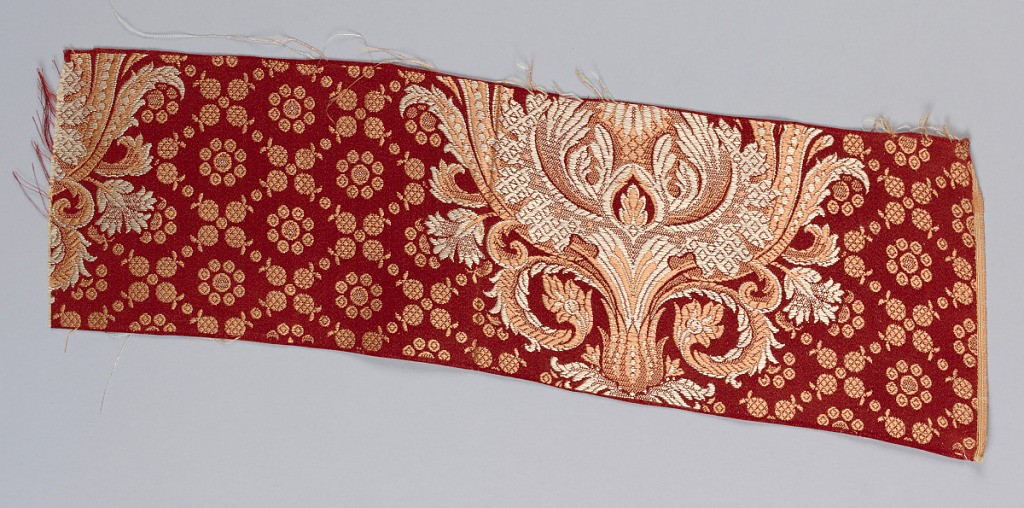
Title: Samples
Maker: Orinoka Mills, Philadelphia, Pennsylvania, USA
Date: ca. 1910
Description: a. red ground with white and pink/orange motifs
b. red ground with pink/orange and gold motifs